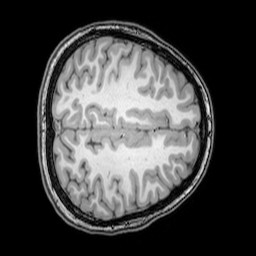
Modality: T1w
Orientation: axial
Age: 21
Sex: female
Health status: healthy
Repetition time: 0.081 s
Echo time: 0.037 s